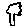
Label: tree